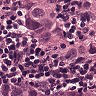
Metastatic tissue present: yes